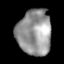
Tissue: lung
Cell type: Epithelial cells
Senescence score: 0.5456
Nuclear area (px): 1520
Mean DAPI intensity: 150.485